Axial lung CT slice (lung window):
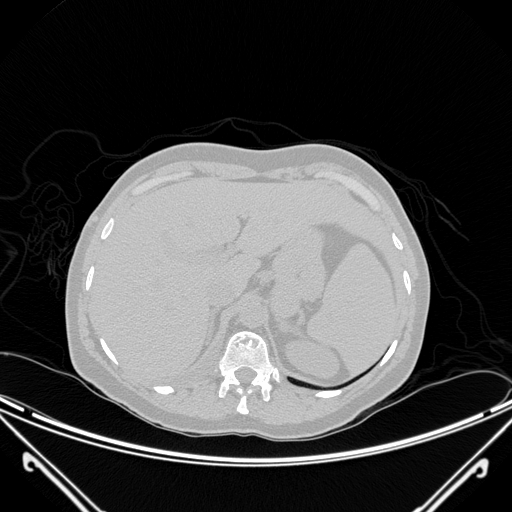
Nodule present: no